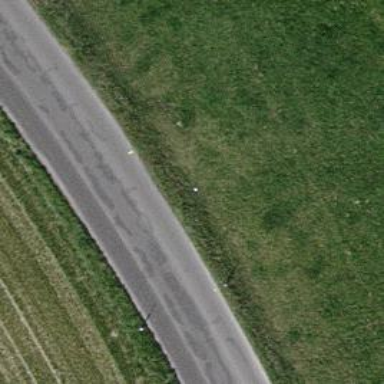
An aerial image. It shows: Tertiary road.